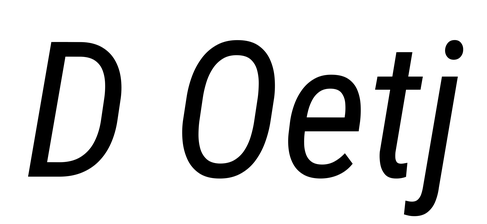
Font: Roboto-Italic_Condensed_Italic